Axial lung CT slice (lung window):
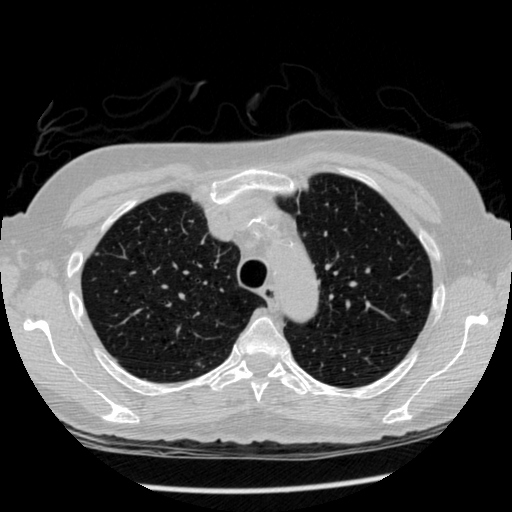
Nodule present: no